Field crop: maize
Growth stage: 2
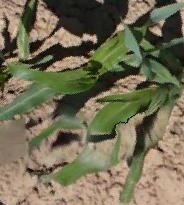
Species: maize